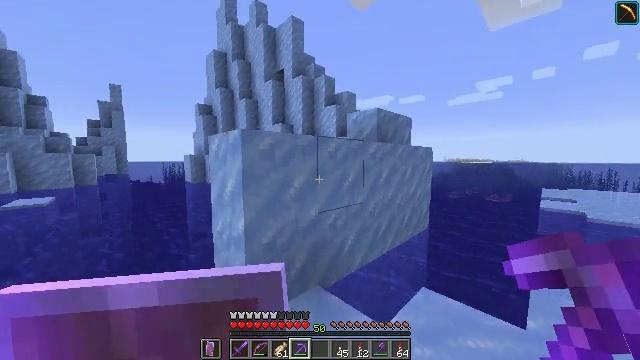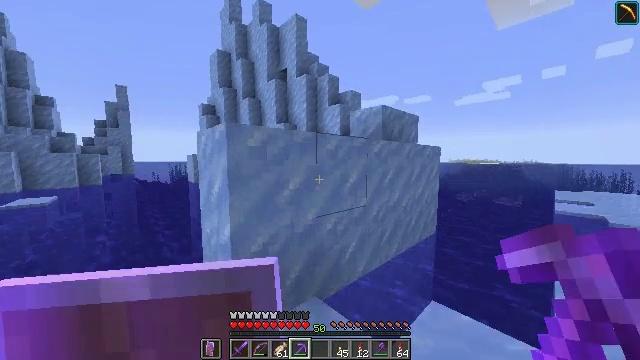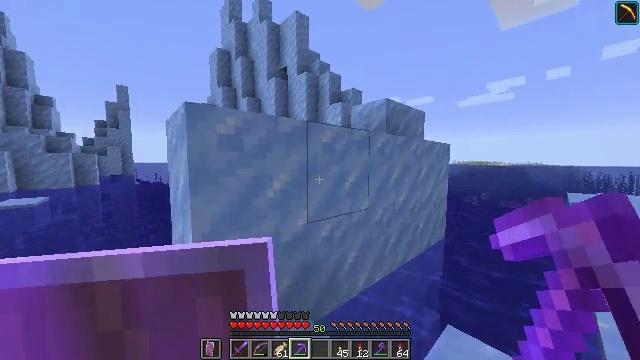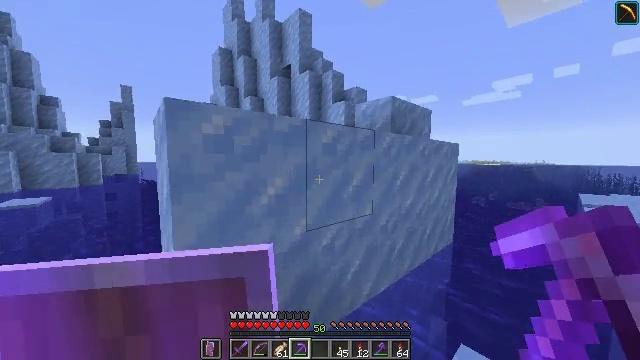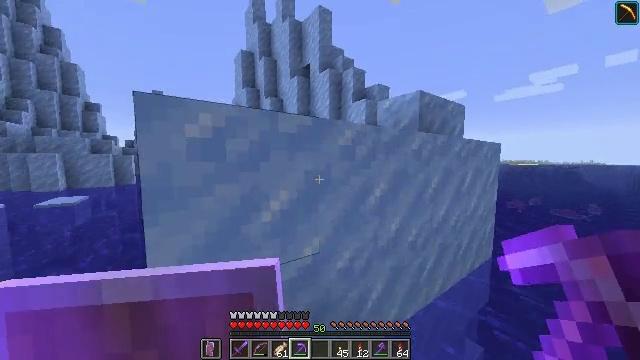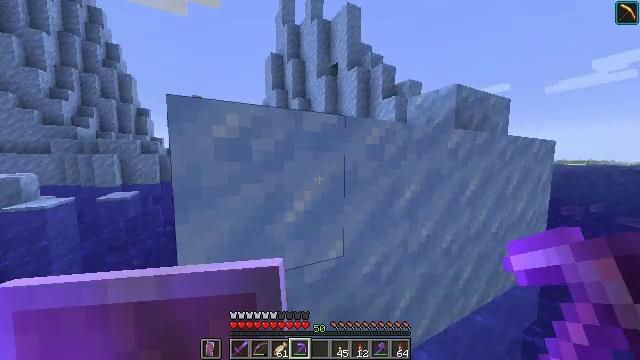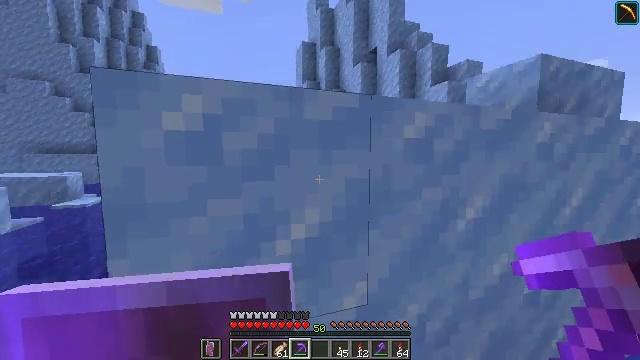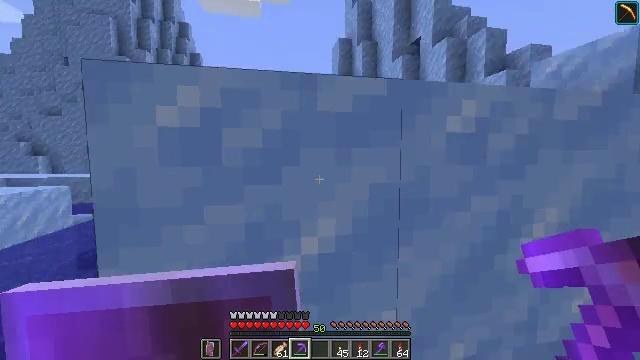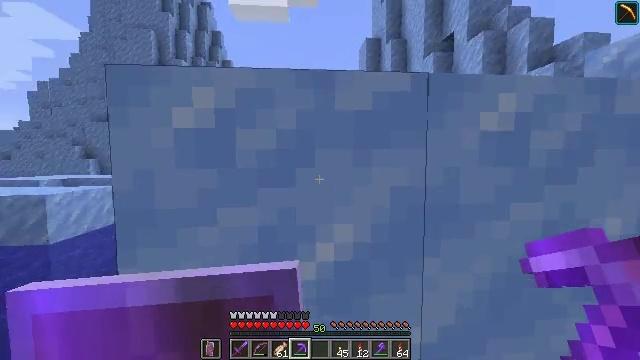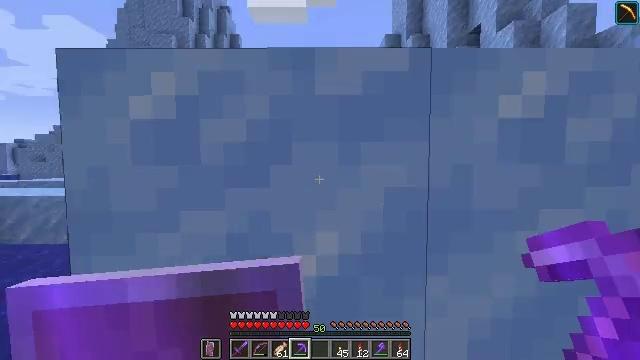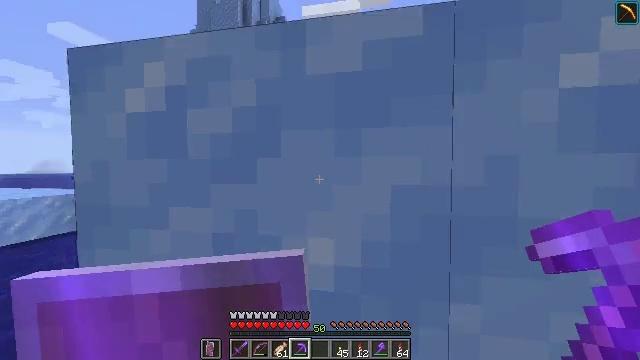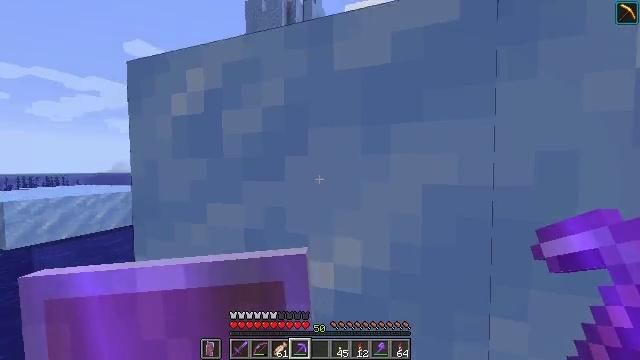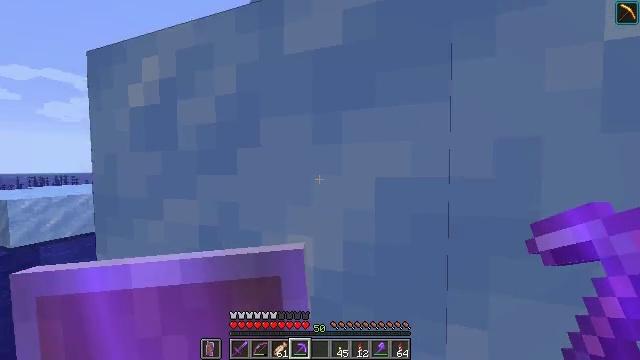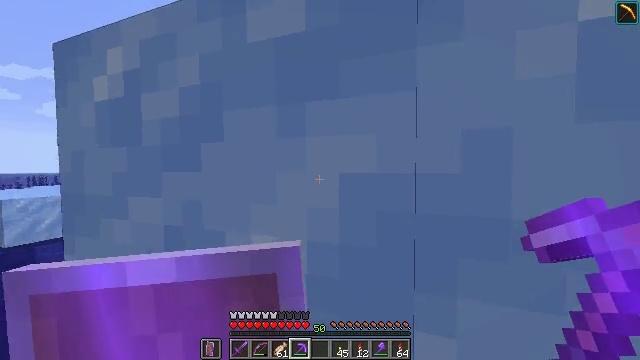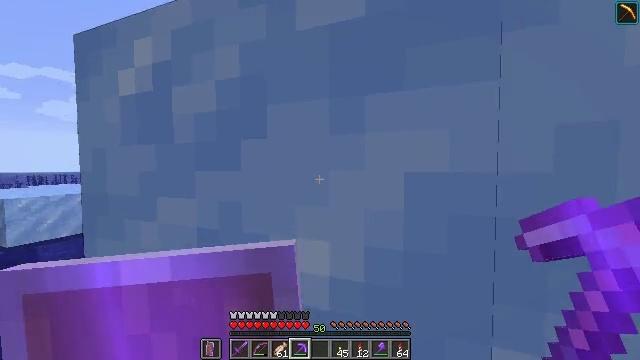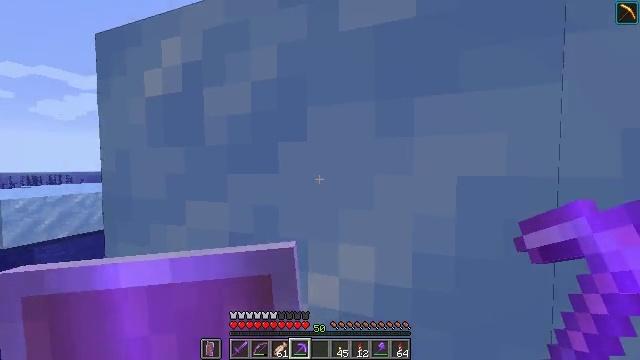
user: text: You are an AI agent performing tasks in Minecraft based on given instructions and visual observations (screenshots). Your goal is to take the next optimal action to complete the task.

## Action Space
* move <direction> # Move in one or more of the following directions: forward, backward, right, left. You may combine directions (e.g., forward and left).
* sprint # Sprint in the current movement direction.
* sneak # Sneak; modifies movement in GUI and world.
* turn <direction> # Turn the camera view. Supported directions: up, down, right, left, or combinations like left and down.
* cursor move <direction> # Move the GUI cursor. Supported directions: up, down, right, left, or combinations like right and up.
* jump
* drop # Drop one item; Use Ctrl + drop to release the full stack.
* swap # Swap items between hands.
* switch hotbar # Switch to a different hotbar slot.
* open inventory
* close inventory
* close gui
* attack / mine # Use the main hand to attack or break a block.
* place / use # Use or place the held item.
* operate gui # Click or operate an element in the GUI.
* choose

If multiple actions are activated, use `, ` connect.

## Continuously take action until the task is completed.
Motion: motion action
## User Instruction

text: Acquire packed ice by mining.
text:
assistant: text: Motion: move forward, sprint, turn left
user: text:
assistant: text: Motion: move forward
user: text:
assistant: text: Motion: move forward
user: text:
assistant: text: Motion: move forward, turn left
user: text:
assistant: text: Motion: turn left
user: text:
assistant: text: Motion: turn left
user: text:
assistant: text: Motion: turn left
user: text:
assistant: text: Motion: turn left
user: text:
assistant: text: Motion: turn left
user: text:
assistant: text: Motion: turn left
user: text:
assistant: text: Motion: turn left
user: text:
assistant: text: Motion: move left, turn left
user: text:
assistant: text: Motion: move left
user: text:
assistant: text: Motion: move left
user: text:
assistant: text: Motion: move left
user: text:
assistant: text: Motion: move left, turn right
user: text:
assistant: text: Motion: move left
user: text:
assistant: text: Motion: move left
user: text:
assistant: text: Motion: move left, turn right and down
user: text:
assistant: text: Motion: move left, turn right and down
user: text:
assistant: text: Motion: move left, turn right and down
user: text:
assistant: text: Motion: move left
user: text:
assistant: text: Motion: move left
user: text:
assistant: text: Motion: move left
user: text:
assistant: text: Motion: move left, turn right
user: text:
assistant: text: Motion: turn right and down
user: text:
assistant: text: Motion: turn right and down
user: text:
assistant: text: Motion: turn right and down
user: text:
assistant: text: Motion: turn down
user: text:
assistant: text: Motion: turn down